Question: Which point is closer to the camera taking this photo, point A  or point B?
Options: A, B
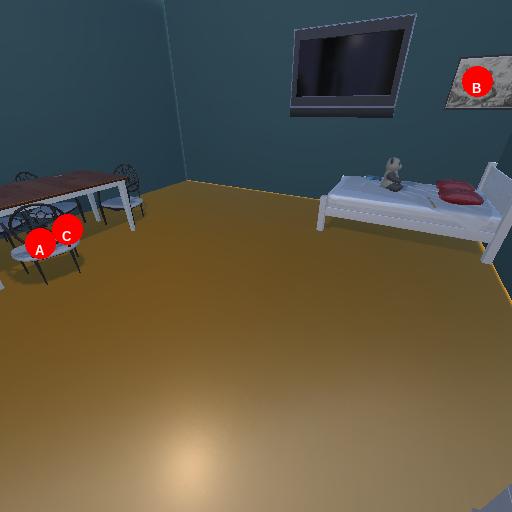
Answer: A